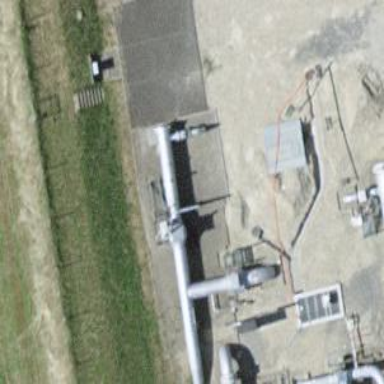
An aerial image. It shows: Pipeline structure.